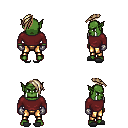
a pixel art fantasy rpg character, male body template, orc, green skin, maroon long-sleeve shirt, gold greaves, white blonde long mohawk hairstyle, metal gloves, gray slippers, four views (front, back, left, right), 2x2 character sprite sheet, small pixel art, hard edges, no anti-aliasing